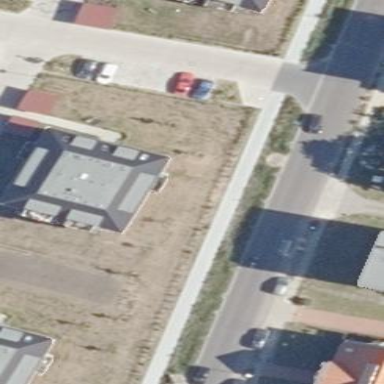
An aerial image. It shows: Apartment building with quadruple saltbox roof shape.